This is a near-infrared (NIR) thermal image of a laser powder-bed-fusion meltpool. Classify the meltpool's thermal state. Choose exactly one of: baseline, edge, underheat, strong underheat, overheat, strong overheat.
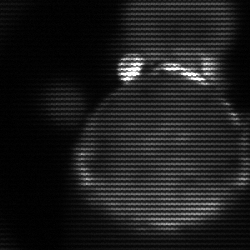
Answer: edge